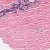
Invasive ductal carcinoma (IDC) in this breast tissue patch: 0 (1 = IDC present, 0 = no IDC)